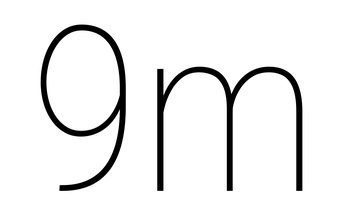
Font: Roboto_Condensed_Thin